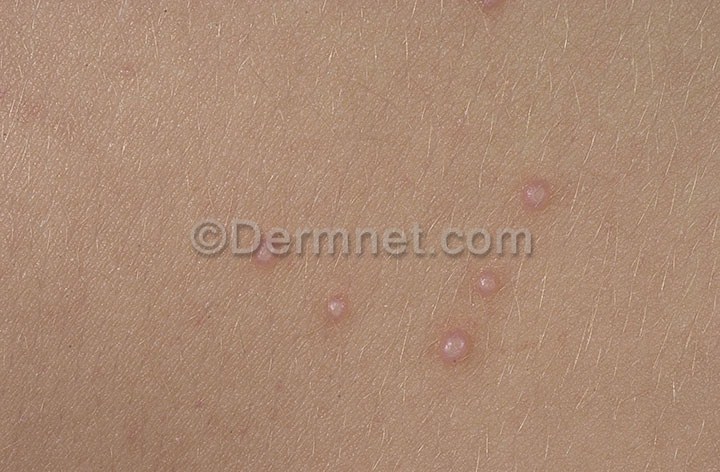
Disease: Herpes HPV and other STDs Photos